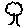
Label: tree